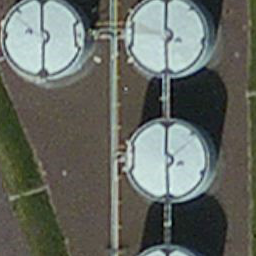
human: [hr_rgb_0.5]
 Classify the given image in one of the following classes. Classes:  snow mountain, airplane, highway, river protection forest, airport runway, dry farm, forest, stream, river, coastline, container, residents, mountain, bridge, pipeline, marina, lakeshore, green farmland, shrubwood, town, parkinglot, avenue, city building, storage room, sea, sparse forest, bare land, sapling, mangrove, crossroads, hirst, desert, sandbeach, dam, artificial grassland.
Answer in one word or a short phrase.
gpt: storage room